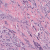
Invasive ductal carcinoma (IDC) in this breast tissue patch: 1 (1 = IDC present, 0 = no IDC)